Question: This has been driving me nuts for a while now. I have a lot of SSH connections in NetBeans that are old, but I can not seem to find a place to remove them.
Not here that I am not talking about the PHP remote connection, but SSH terminal connections. See screenshot:

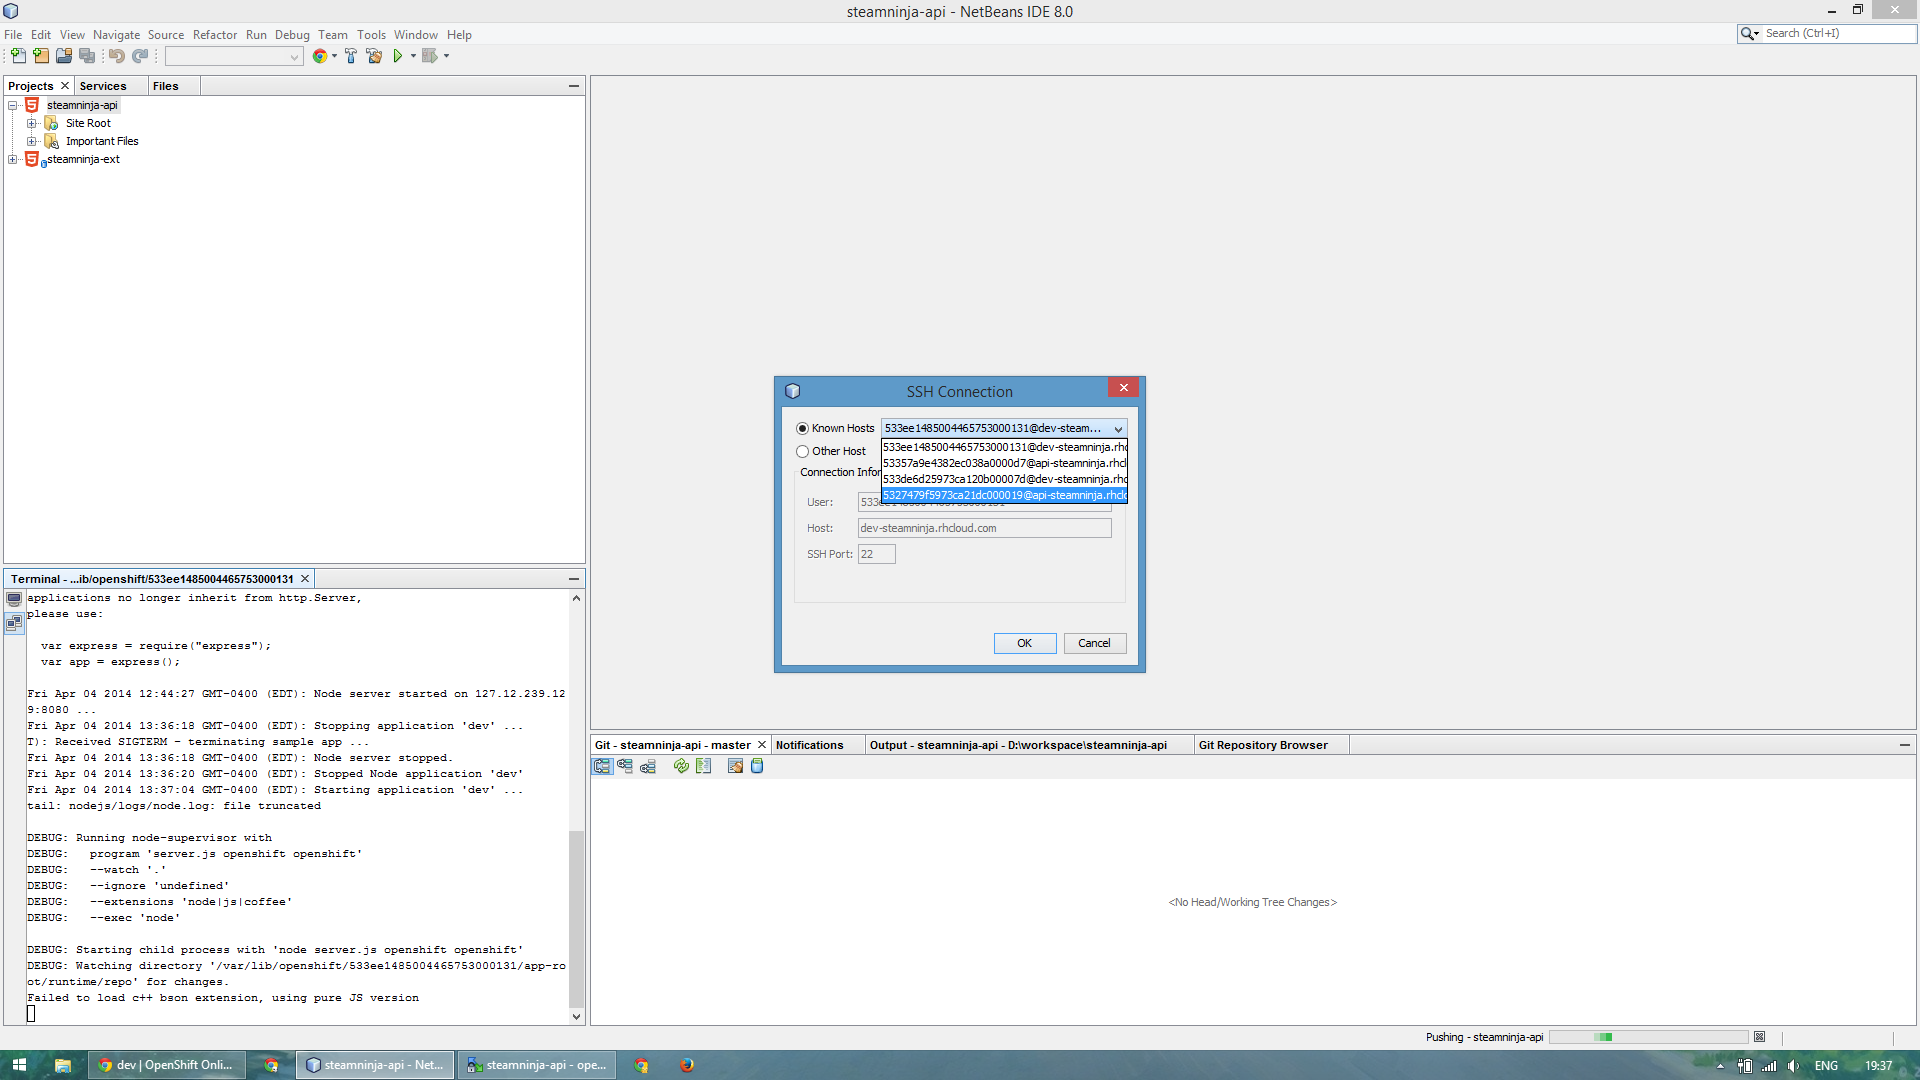
Answer: Is it here?
C:\Users\yourname\AppData\Roaming\NetBeans\8.0\config\Preferences\org\netbeans\modules\dlight\nativeexecution.properties